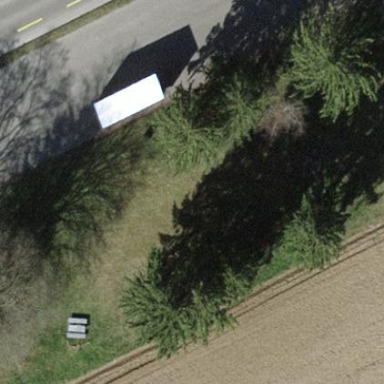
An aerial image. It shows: Rest area on the road.